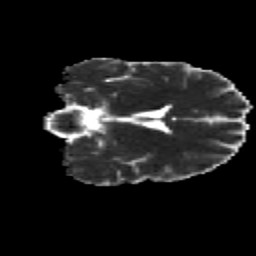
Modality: MD
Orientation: coronal
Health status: healthy
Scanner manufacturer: siemens
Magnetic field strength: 3 T
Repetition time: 12 s
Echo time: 0.092 s